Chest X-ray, PA view. Patient: 33 years old, sex F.
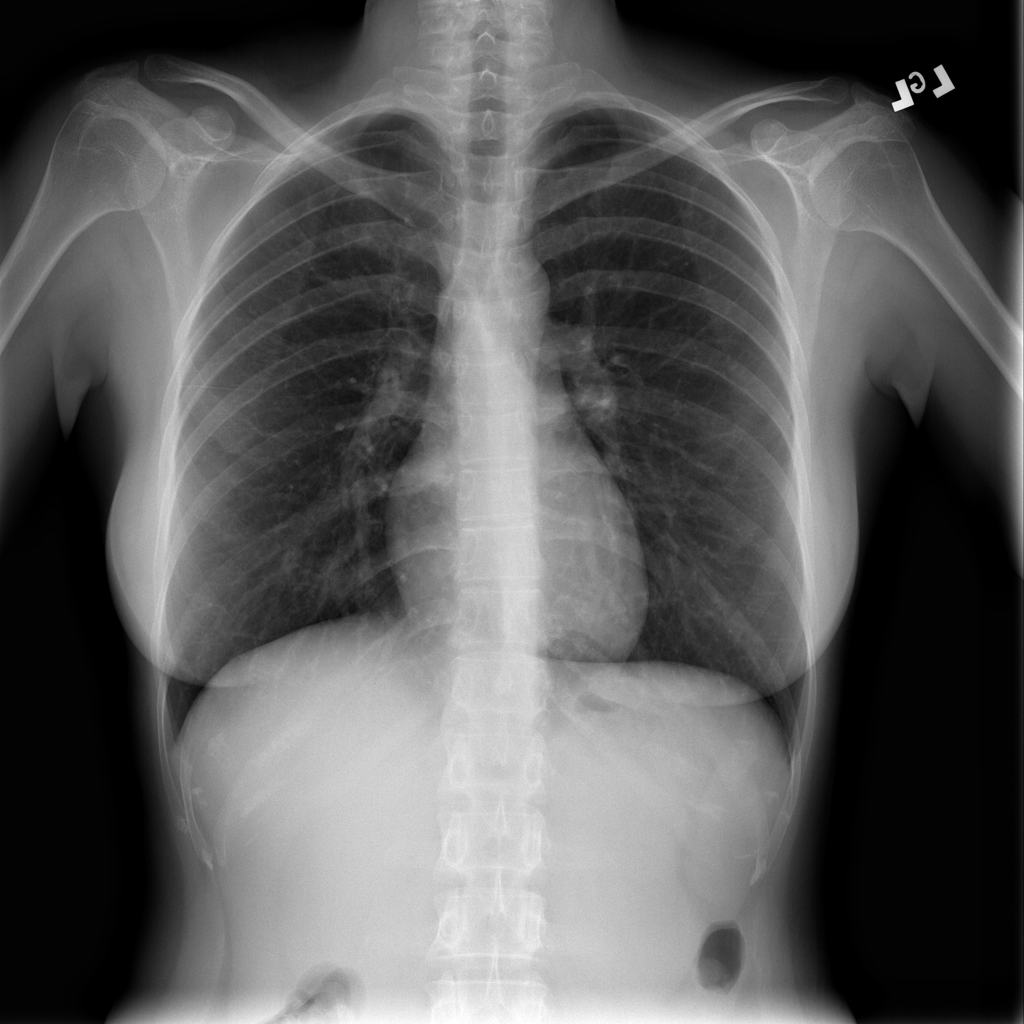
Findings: No Finding